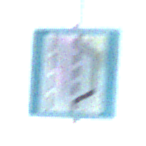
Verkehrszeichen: NothalteUndPannenbucht
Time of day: SunriseSunset
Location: Outdoor (Beach)
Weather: Clear
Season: NotSpecified
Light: Natural